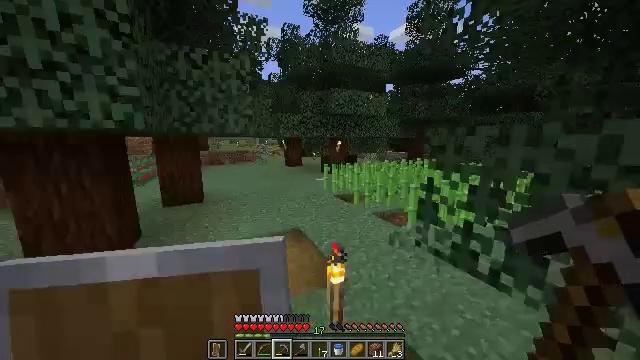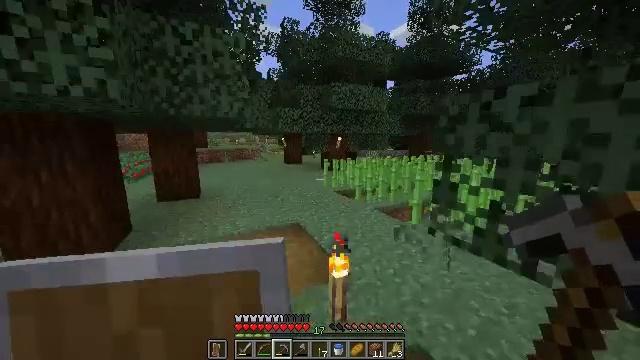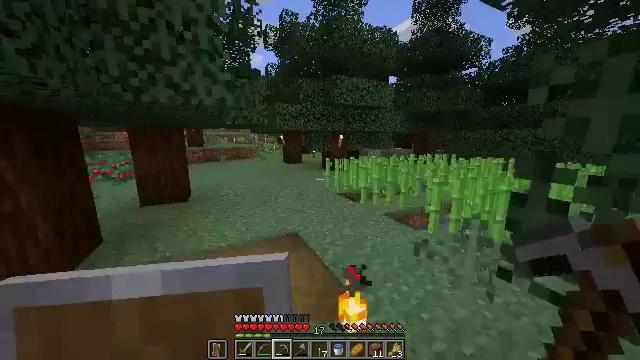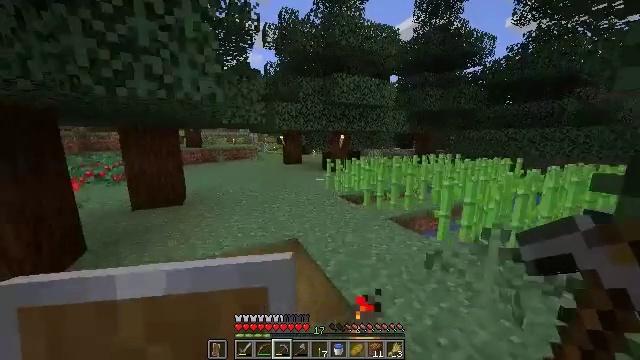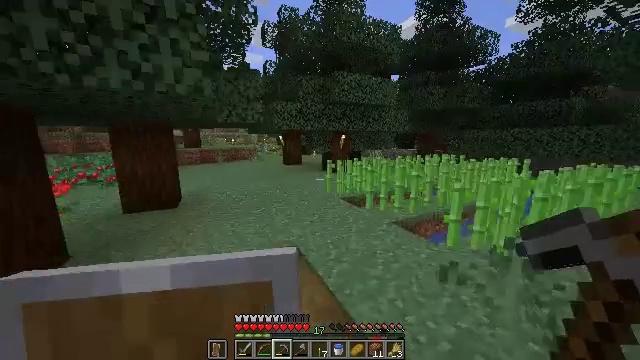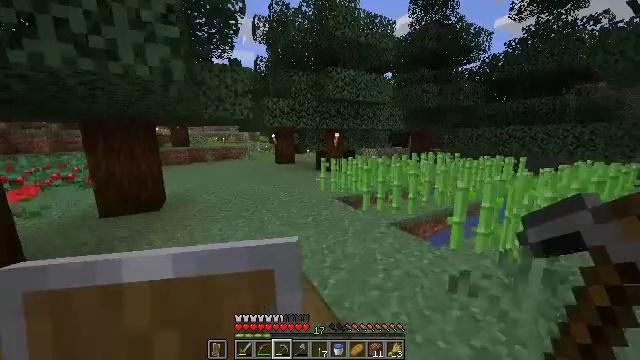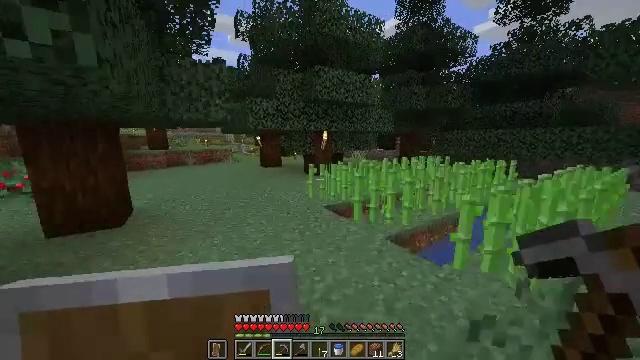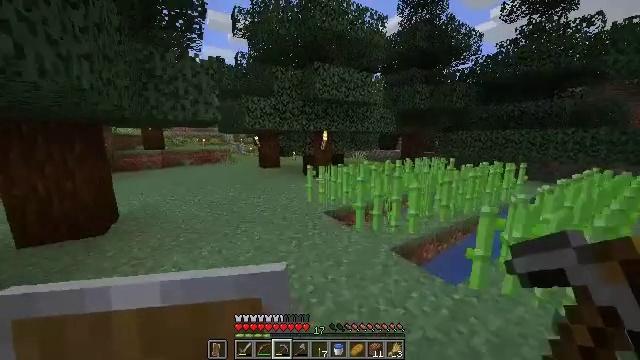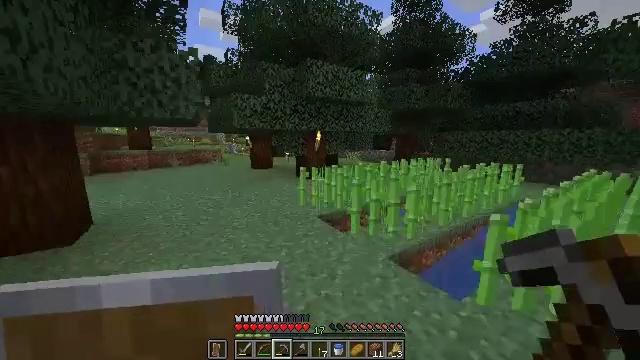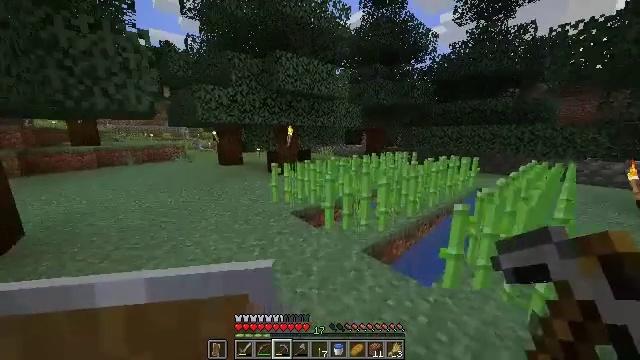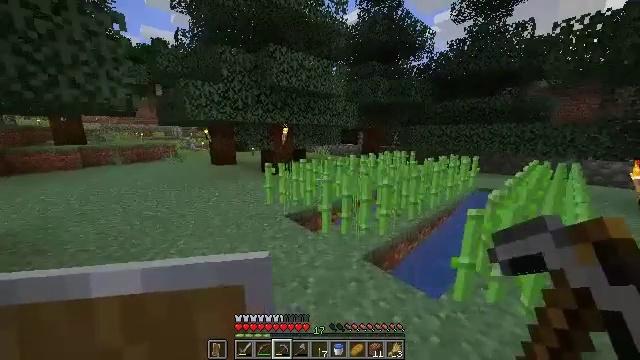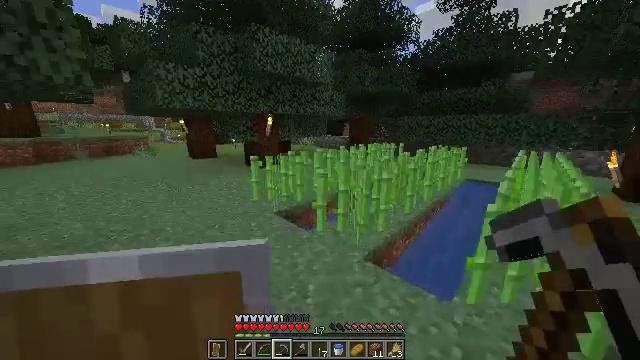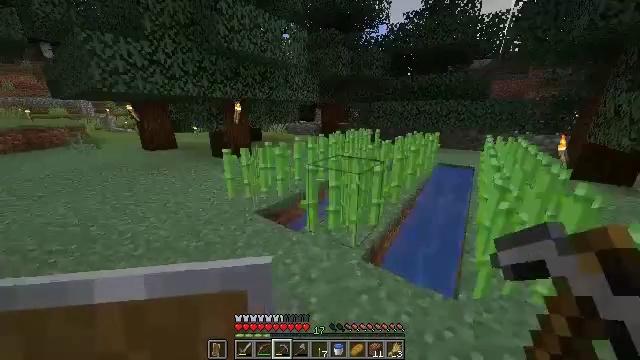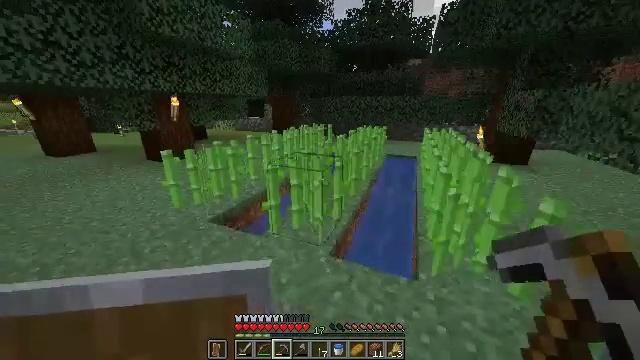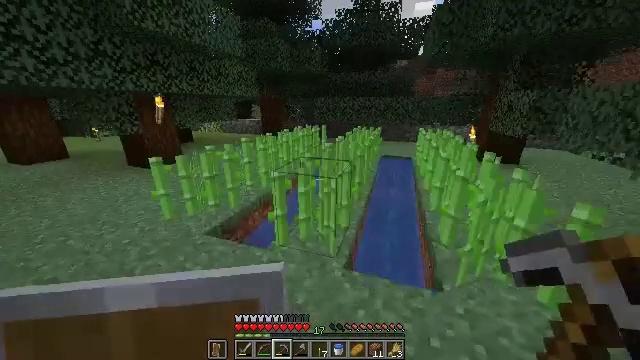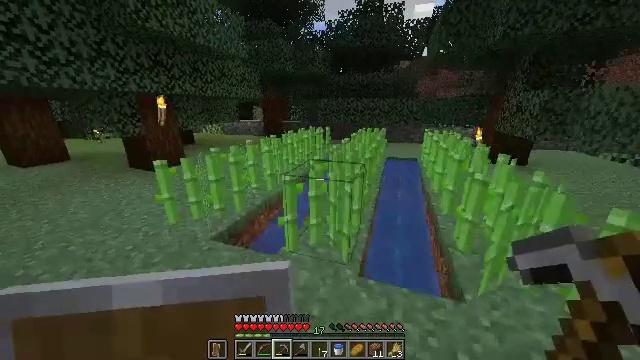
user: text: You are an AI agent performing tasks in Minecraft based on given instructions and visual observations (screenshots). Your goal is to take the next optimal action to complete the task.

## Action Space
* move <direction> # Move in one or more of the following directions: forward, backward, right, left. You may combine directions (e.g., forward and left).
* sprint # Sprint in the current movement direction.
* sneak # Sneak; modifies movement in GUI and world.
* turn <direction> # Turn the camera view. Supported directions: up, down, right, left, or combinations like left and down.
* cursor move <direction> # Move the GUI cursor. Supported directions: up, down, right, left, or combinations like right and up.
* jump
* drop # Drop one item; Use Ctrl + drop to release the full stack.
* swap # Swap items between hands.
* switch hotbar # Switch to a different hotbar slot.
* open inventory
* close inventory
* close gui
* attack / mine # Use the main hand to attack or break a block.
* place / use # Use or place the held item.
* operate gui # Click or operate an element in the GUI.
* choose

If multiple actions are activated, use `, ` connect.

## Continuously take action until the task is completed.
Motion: motion action
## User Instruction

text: Harvest wheat from the field.
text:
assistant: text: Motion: move forward
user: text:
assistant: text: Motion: move forward
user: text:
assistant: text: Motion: move forward
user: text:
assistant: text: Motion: move forward
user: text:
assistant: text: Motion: move forward, turn right
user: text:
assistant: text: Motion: move forward, turn right
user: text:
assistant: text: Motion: move forward
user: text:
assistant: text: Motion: move forward, turn right
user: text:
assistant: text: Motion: move forward, turn right and down
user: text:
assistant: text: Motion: move forward and move left, turn right
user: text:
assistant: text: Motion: move forward and move left, turn right and down
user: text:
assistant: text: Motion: move forward and move left, turn right and down
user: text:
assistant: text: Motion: move forward and move left, turn right and down
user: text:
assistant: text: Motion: move forward and move left, turn right
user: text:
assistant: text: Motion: move forward and move left
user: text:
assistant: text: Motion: move forward and move left, turn left and up
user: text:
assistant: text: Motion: move forward and move left, turn left and up
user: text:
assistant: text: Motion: move forward and move left, turn left and up
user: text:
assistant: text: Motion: move forward and move left, turn left and up
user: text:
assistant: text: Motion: move forward and move left, turn left
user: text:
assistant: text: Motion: move forward
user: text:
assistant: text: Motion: move forward, sprint
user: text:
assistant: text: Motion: move forward, sprint
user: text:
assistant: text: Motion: move forward, sprint
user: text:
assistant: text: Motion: move forward, sprint, turn left and up
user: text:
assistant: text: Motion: move forward, turn left
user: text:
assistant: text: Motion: move forward
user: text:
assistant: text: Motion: move forward
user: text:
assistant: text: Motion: move forward
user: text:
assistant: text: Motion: move forward